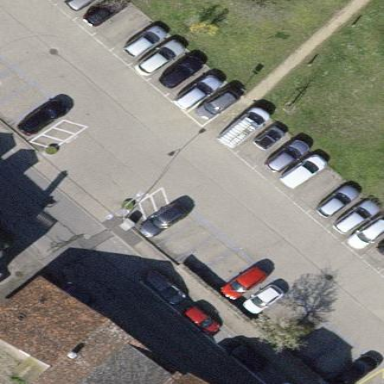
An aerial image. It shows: Parking area with surface.